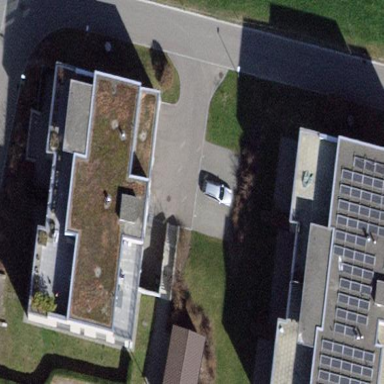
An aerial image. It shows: View of apartment building.